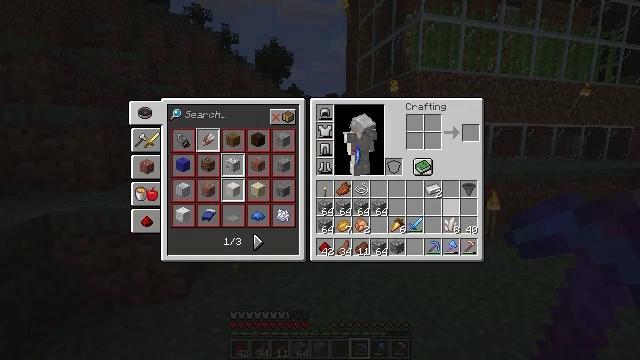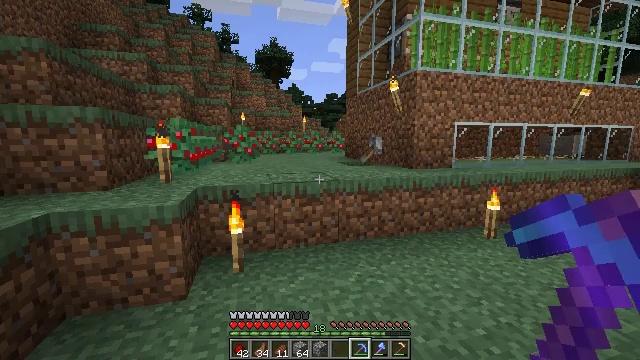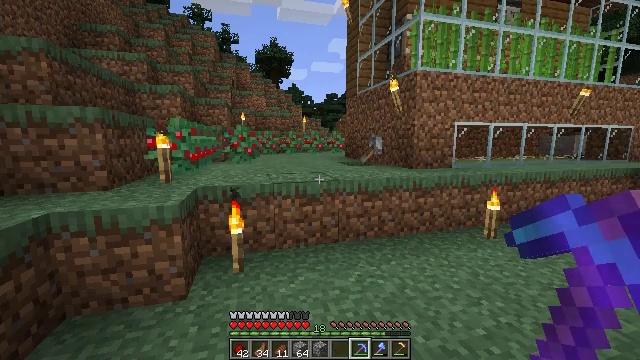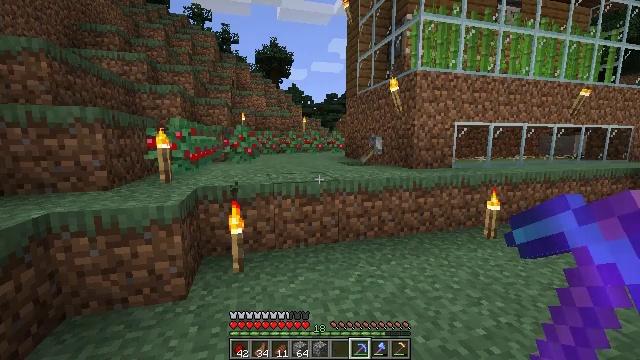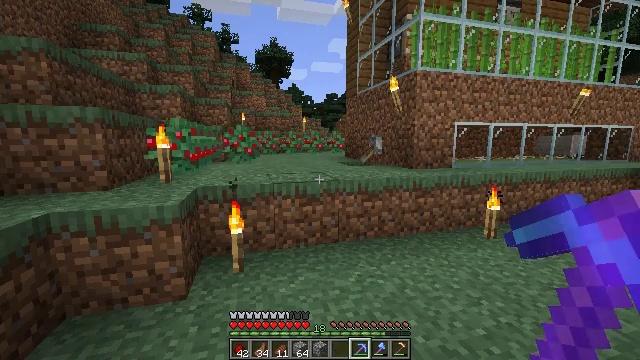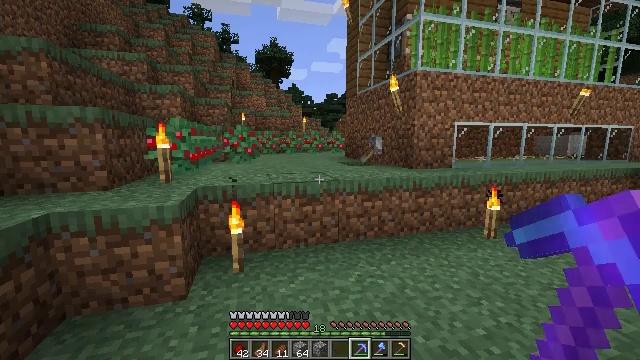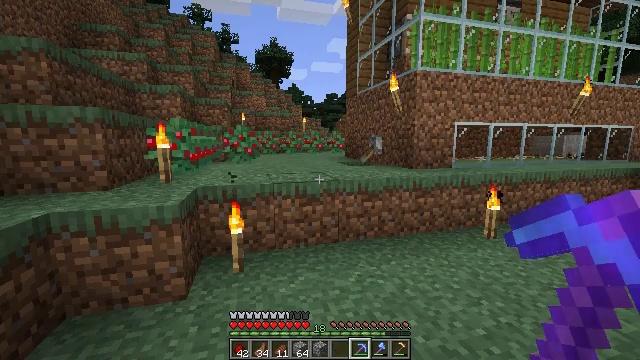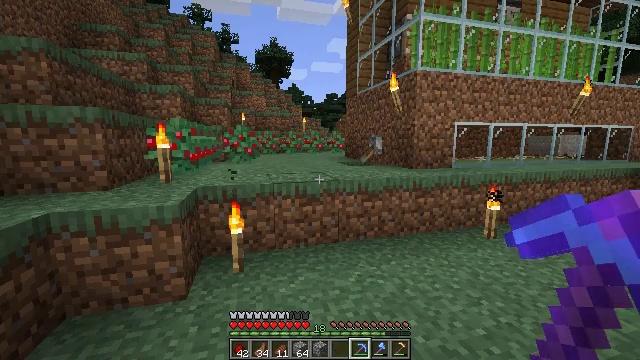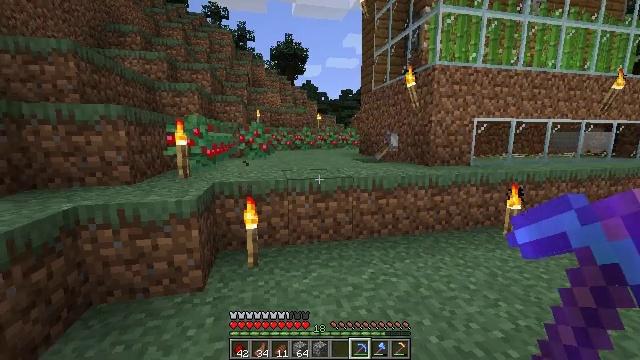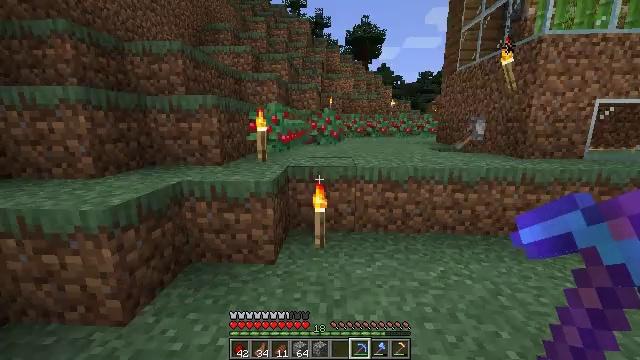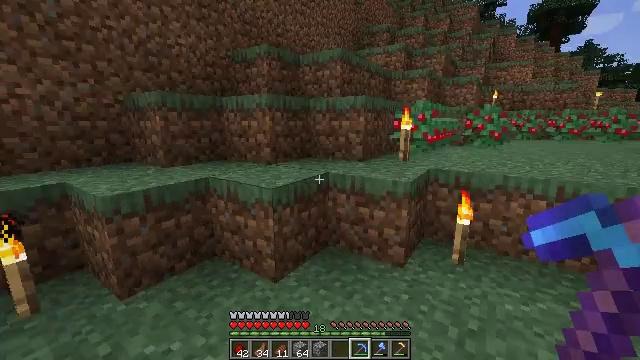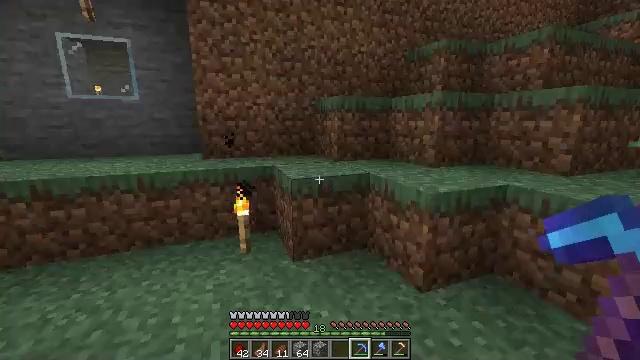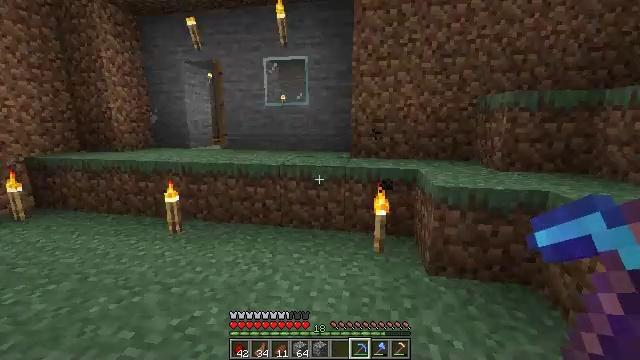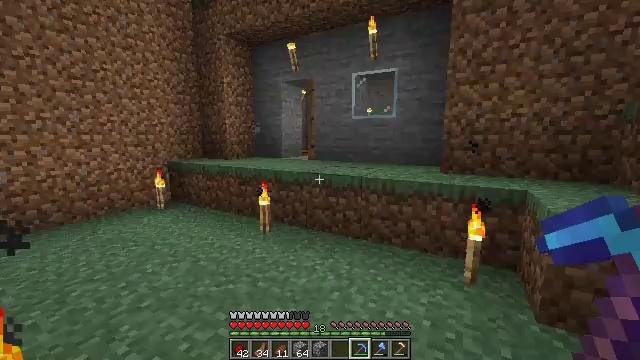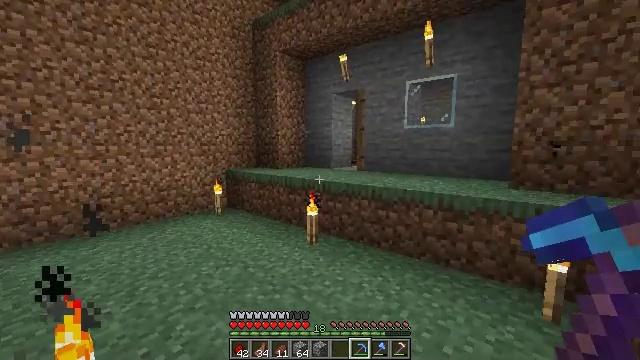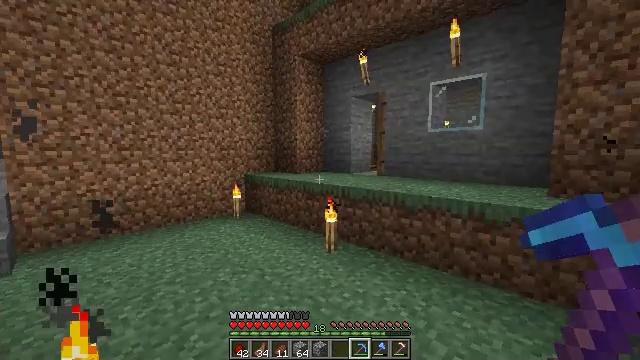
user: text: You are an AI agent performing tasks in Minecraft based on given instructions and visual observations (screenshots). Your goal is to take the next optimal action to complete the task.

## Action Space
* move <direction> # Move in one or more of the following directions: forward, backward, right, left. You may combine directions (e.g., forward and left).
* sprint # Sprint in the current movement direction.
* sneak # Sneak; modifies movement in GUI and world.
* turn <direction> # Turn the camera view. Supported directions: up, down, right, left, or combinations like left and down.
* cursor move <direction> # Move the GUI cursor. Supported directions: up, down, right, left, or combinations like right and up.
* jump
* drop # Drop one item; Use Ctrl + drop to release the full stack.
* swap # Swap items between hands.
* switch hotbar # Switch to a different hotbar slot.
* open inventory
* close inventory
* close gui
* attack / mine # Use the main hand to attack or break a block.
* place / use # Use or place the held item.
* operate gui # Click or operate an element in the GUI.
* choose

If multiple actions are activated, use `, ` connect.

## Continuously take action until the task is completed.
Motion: motion action
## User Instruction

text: Get wheat from the farmland.
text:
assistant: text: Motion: no_op
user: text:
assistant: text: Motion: no_op
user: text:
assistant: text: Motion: no_op
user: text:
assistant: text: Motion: no_op
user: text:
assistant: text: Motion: no_op
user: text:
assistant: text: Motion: no_op
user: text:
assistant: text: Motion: no_op
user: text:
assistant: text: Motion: turn left
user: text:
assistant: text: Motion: turn left and down
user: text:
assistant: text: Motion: turn left
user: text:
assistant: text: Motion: turn left
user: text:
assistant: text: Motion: turn left
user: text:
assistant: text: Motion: turn left and up
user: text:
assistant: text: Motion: move forward, turn left and up
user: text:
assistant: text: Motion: move forward, turn left and up
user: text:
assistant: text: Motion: move forward
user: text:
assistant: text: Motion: move forward
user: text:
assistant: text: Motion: move forward, turn left
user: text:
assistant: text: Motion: move forward, turn left
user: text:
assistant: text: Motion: move forward, jump
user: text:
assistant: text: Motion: move forward, turn right, jump
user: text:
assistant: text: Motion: move forward, turn right, jump
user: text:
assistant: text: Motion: move forward, turn right, jump
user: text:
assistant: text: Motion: move forward, jump
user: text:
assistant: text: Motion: move forward, jump
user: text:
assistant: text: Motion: move forward, jump
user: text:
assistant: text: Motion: move forward, jump
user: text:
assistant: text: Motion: move forward, jump
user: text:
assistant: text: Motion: move forward, sprint, jump
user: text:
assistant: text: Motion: move forward, sprint, jump